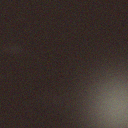
Screen state: off